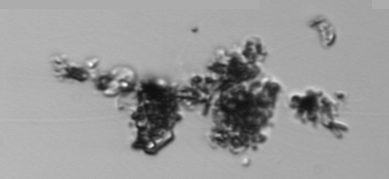
Label: Thalassiosira_TAG_external_detritus